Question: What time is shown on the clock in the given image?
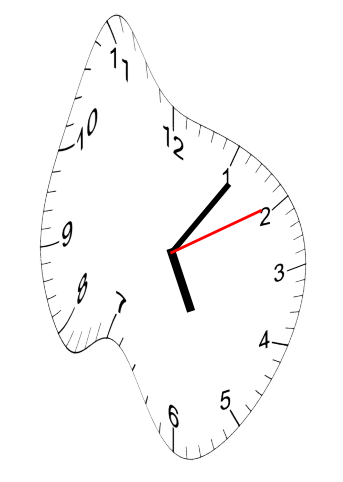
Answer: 05:06:10